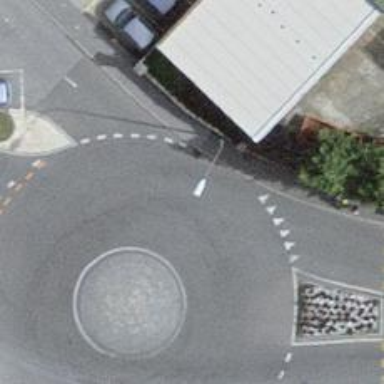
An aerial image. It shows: Tertiary road with asphalt surface leading to roundabout junction.